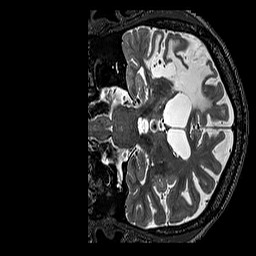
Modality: T2w
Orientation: coronal
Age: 52
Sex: male
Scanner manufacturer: siemens
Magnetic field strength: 3 T
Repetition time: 3.2 s
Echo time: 0.567 s